Question: this is the heatmap of the question. Each task can only be assigned to one person, and each person can only be assigned one task. How to allocate to maximize total profit? (all profits are multiples of ten), and output the maximum profit.
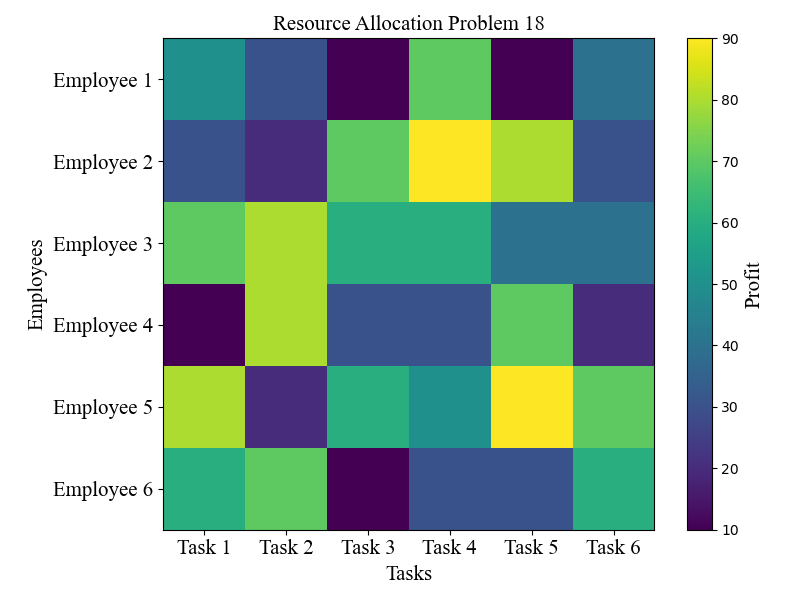
Answer: 440